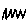
Label: zigzag